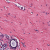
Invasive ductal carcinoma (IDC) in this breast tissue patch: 0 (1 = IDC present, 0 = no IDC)